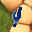
Label: 4